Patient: sex F, age 68
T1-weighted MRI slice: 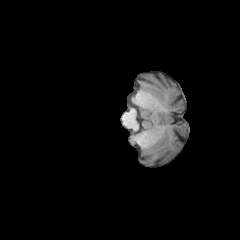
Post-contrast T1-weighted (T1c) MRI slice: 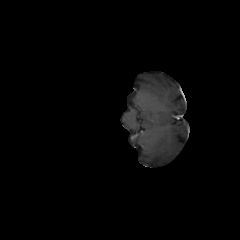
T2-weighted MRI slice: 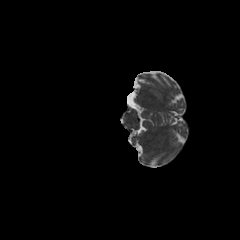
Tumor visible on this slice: no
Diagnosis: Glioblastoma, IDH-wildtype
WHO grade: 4